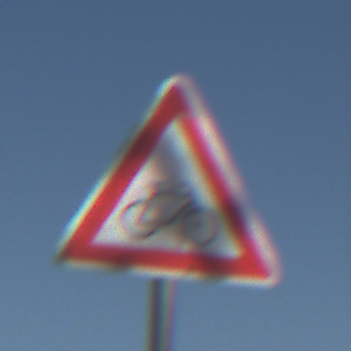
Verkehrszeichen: RadverkehrLinks
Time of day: MorningAfternoon
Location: Outdoor (Nature)
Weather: Clear
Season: NotSpecified
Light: Natural